Brain MRI, t2w sequence, axial 2D slice.
Patient: age 33, sex F, weight 95 kg, height 1.95 m
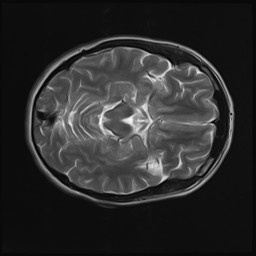